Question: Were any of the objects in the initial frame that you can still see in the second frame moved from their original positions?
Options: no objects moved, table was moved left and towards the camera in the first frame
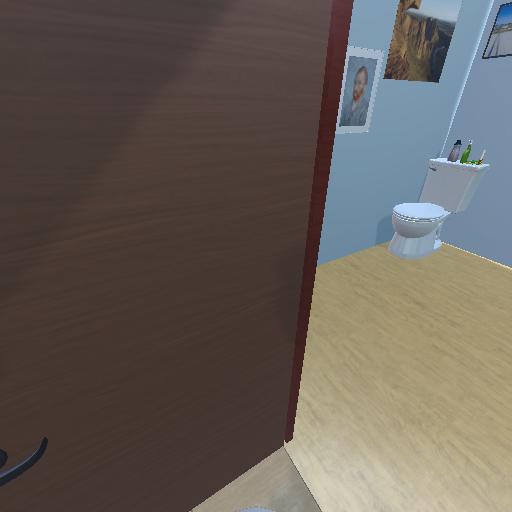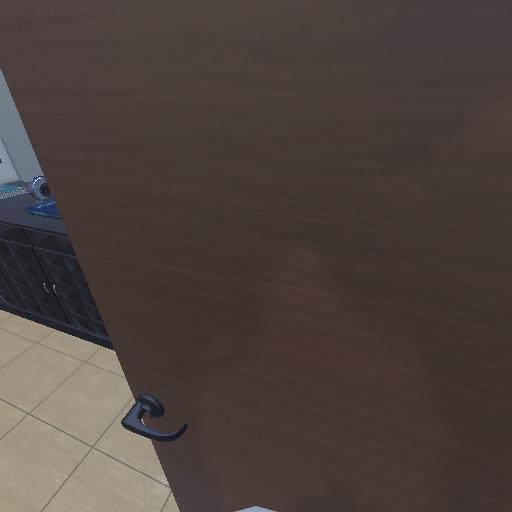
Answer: no objects moved